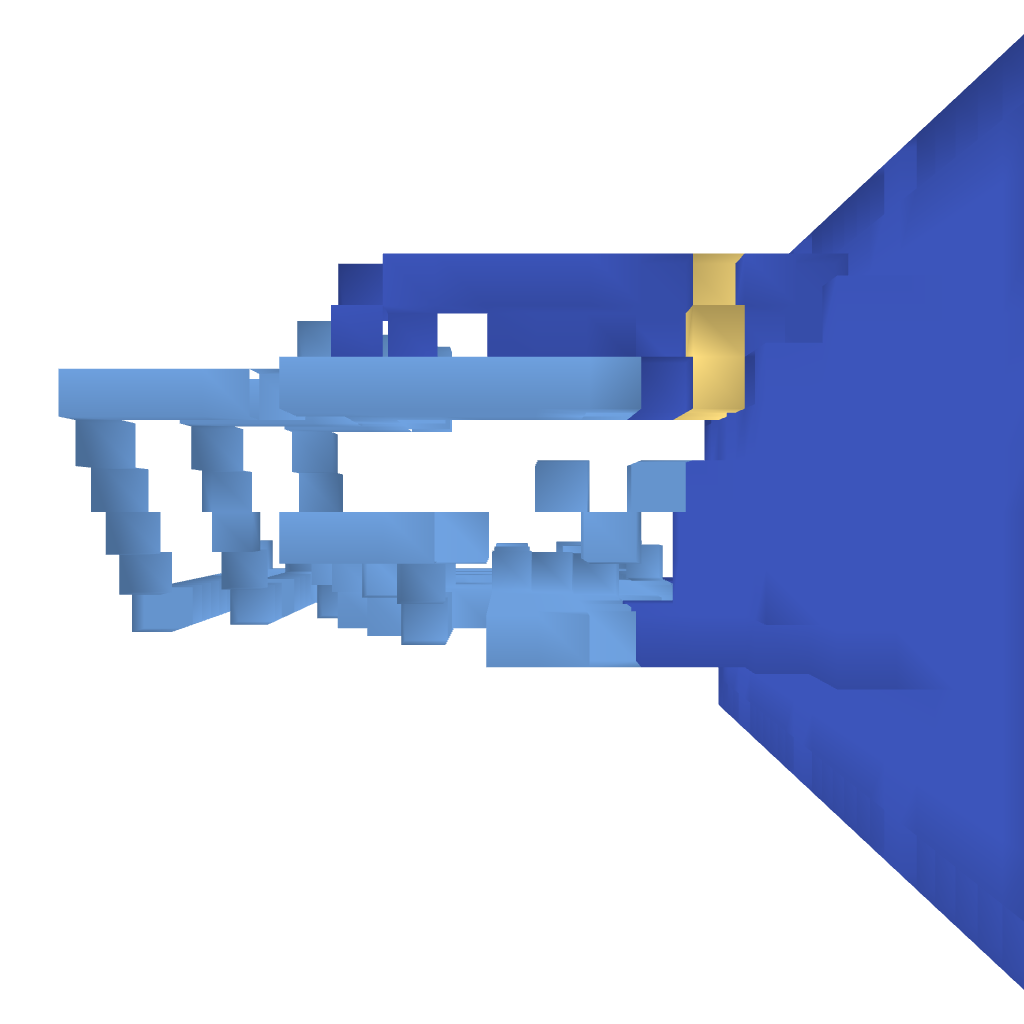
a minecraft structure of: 9-buttons with light bad low quality